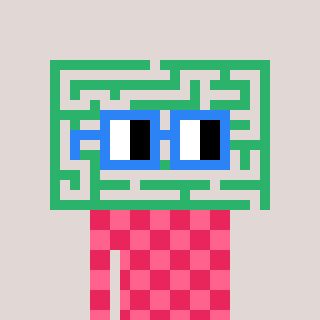
a pixel art character with square blue glasses, a maze-shaped head and a redpinkish-colored body on a warm background